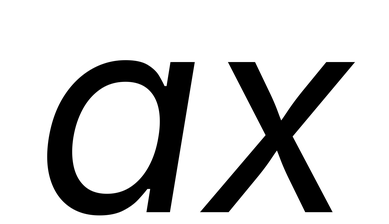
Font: Inter-Italic_Italic